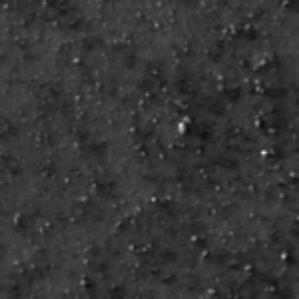
Label: frost